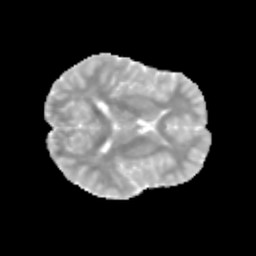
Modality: MD
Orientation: axial
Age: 12
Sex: male
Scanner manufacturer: siemens
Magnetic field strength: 3 T
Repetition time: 3.8 s
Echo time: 0.07 s